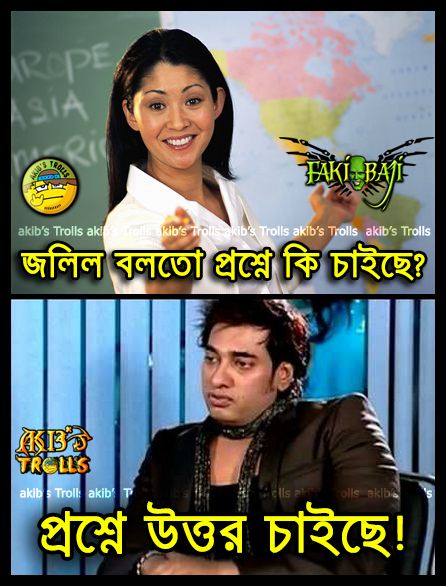
Caption: জলিল বলতো প্রশ্নে কি চাইছে? প্রশ্নে উত্ত্র চাইছে!
Label: non-hate